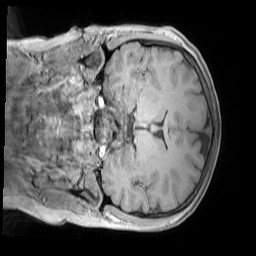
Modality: MP2RAGE
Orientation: coronal
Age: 10
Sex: female
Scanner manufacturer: siemens
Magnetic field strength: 3 T
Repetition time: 4 s
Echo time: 0.00303 s